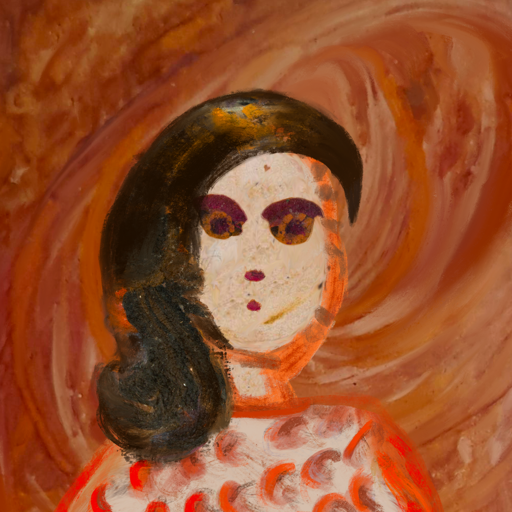
Background: Pious_Lady, Head And Neck Front: Rupkatha, Face Front: Doll, Bust: Rupkatha, Hair Front: Gypsy_Queen, Head Accessory: Blank, Second Necklace: Blank, Necklace: Blank, Baby: Blank